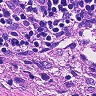
Metastatic tissue present: no